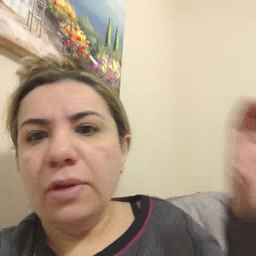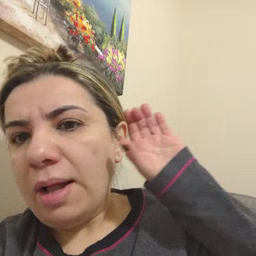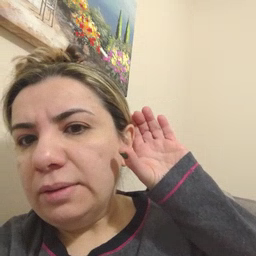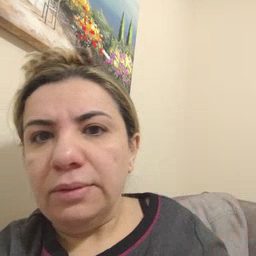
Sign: listen